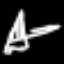
Label: The Eiffel Tower